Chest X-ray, AP view. Patient: 27 years old, sex M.
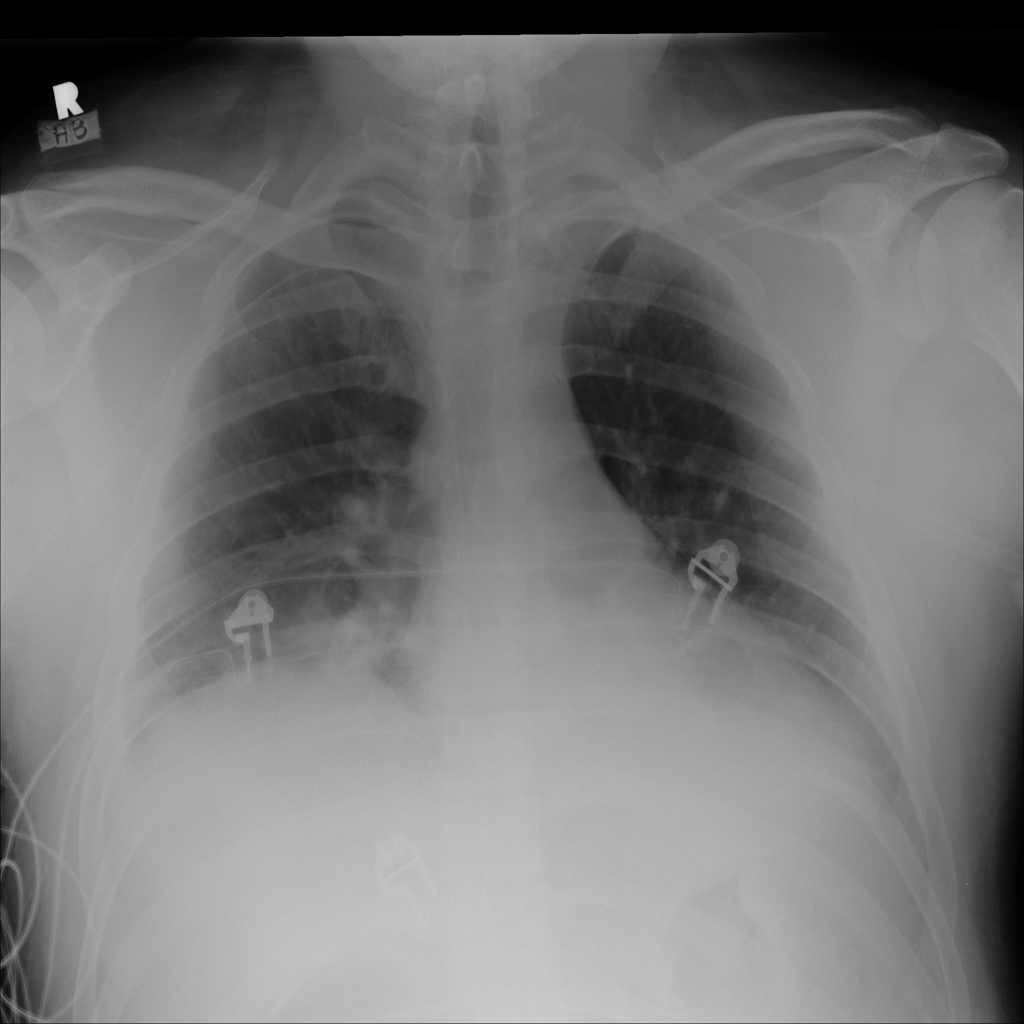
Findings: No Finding